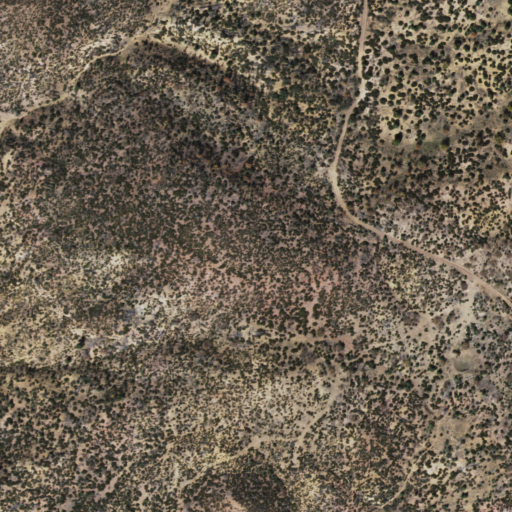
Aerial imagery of mountain in Arizona named Scrub Point containing shrub and evergreen forest